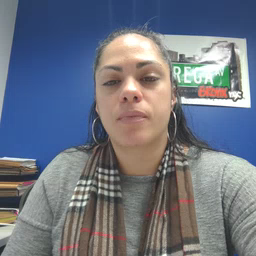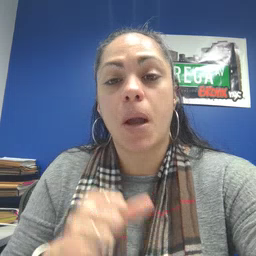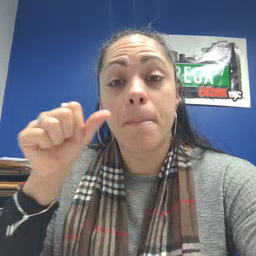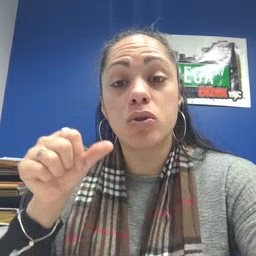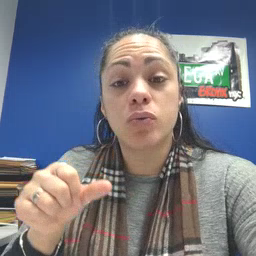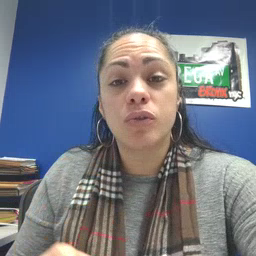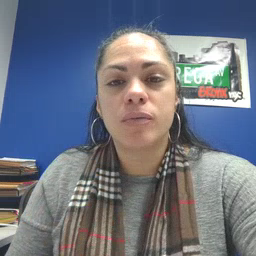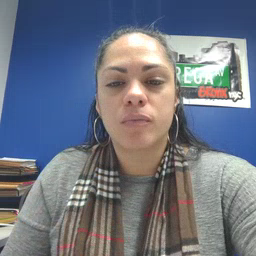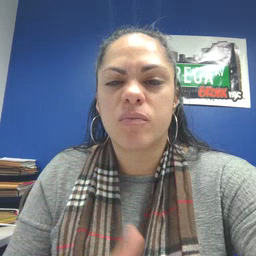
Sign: puzzle